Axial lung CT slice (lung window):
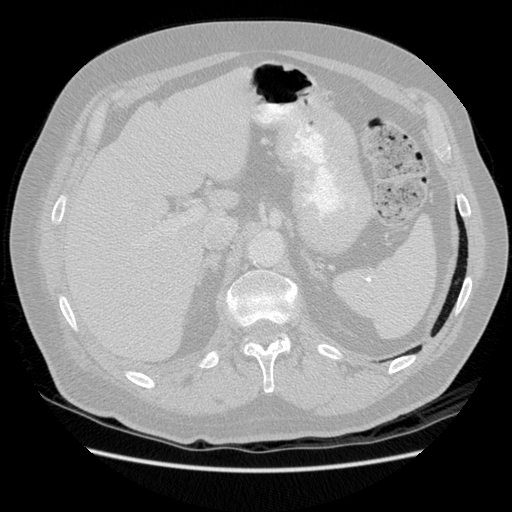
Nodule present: no